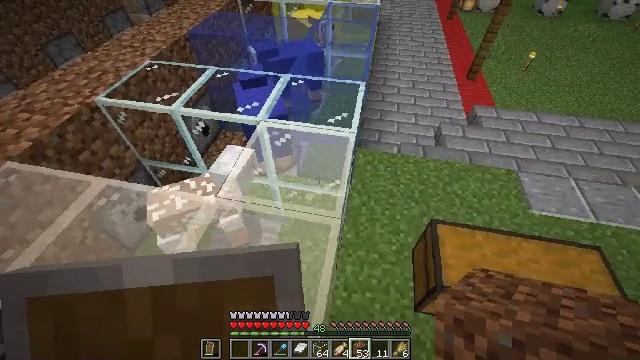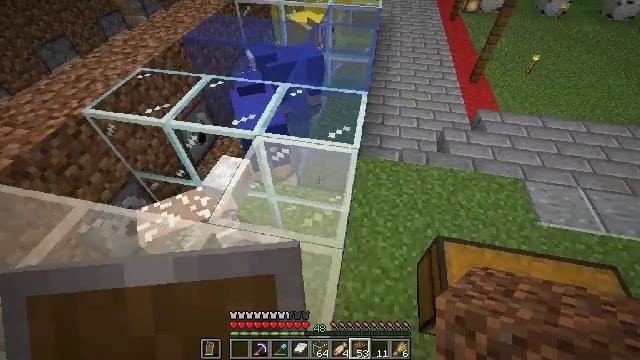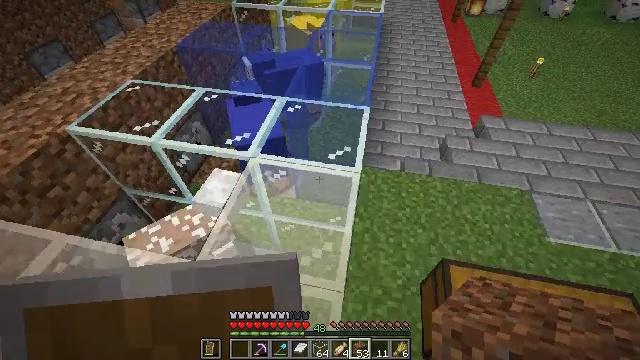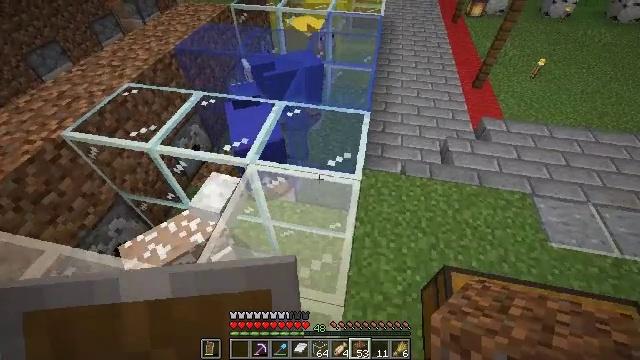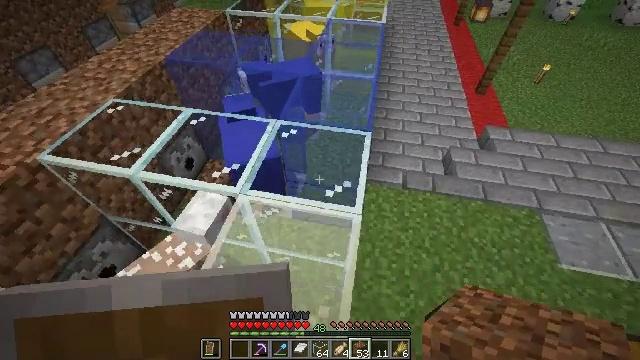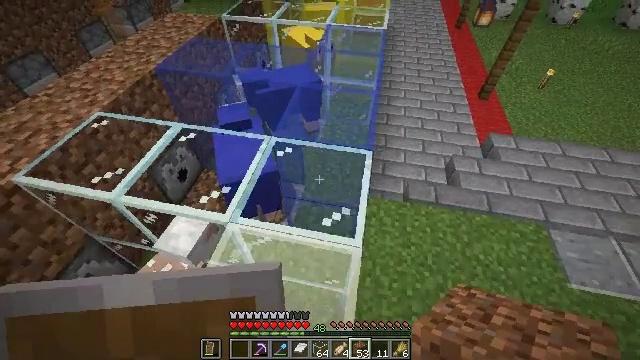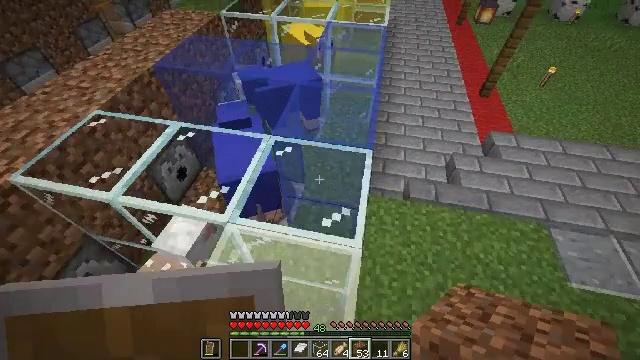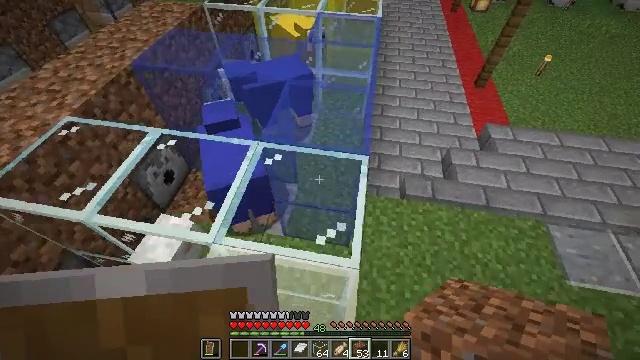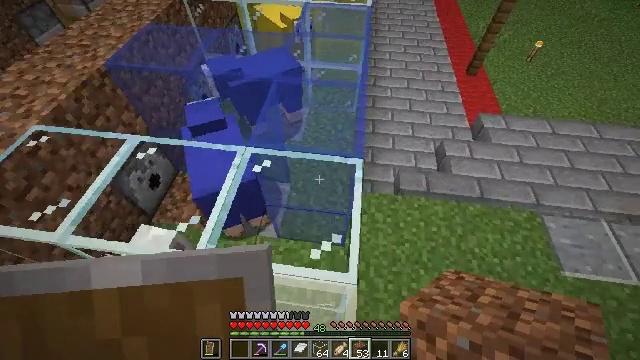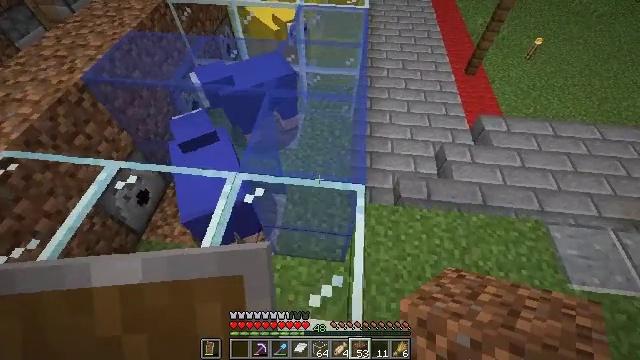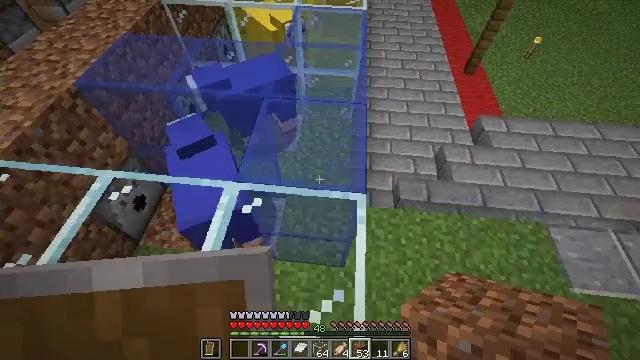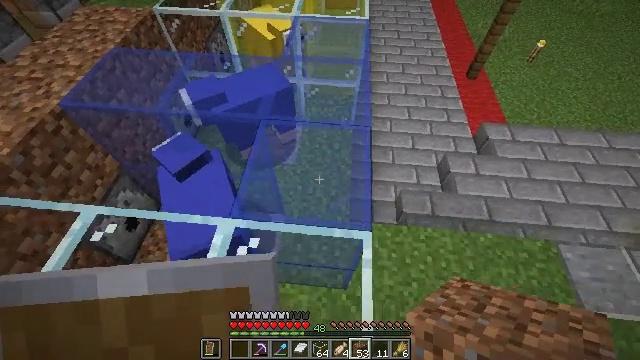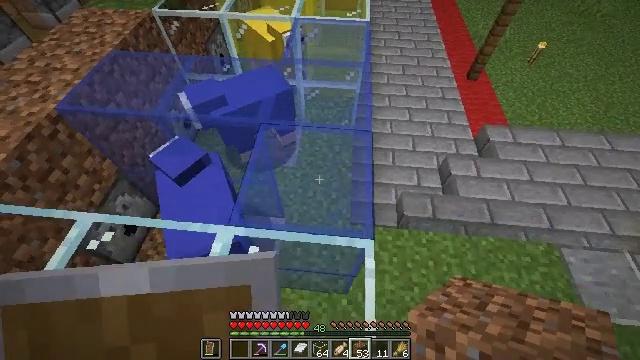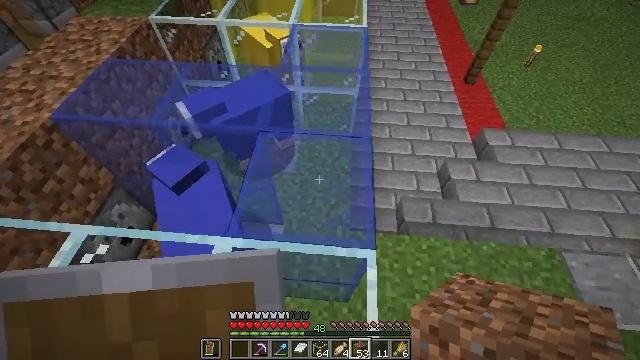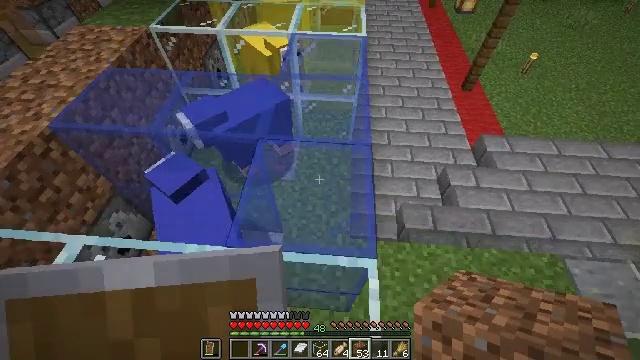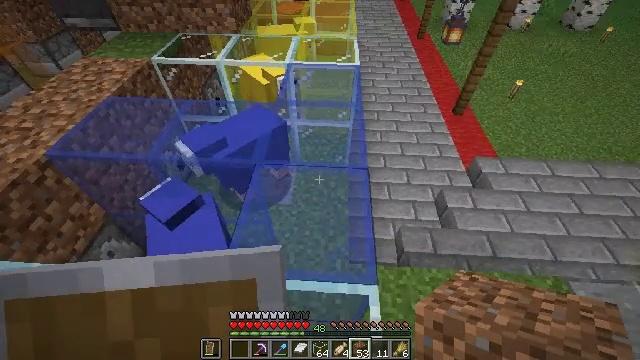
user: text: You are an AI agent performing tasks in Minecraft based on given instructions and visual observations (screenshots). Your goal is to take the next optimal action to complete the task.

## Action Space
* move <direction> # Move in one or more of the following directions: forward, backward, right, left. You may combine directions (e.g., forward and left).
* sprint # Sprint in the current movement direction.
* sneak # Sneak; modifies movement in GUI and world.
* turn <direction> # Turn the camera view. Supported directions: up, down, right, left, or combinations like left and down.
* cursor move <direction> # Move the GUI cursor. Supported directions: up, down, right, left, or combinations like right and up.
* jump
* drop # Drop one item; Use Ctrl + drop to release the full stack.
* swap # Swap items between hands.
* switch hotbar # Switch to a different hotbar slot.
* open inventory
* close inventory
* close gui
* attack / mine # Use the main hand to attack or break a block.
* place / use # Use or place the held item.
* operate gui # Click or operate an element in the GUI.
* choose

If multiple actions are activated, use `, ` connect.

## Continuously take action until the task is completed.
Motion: motion action
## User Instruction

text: Craft a red stained glass block.
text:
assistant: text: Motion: move forward
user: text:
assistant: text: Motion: move forward
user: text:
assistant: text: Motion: move forward
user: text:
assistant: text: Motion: move forward
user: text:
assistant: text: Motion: move forward
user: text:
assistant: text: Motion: move forward
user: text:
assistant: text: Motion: move forward, turn right and down
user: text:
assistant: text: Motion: move forward, turn right and down
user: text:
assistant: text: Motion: move forward, turn right
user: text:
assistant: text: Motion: move forward
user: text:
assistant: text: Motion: no_op
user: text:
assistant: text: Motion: no_op
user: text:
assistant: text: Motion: no_op
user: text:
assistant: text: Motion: turn up
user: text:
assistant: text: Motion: turn right and up
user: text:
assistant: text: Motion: turn up
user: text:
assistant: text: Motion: no_op
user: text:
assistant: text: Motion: turn right
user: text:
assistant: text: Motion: no_op
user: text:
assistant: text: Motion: move forward
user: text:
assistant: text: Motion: move forward
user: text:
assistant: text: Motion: move forward
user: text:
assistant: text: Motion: move forward
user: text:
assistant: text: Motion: move forward, turn down
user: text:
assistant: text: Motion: move forward
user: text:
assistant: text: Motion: move forward
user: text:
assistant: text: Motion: move forward
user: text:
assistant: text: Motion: move forward
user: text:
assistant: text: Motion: move forward
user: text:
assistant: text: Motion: move forward